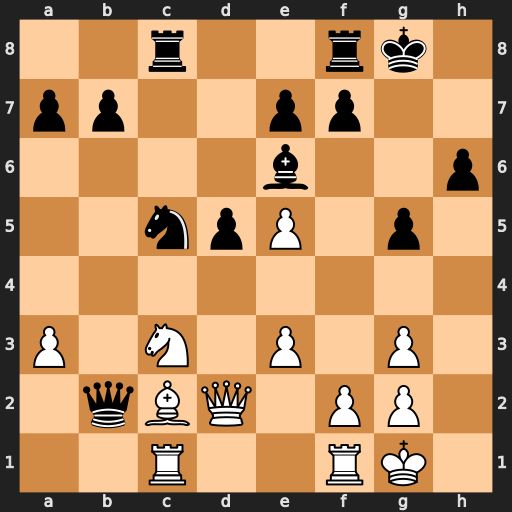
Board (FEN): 2r2rk1/pp2pp2/4b2p/2npP1p1/8/P1N1P1P1/1qBQ1PP1/2R2RK1
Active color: w
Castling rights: -
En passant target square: -
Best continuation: Bh7+ Kxh7 Qxb2